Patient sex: F
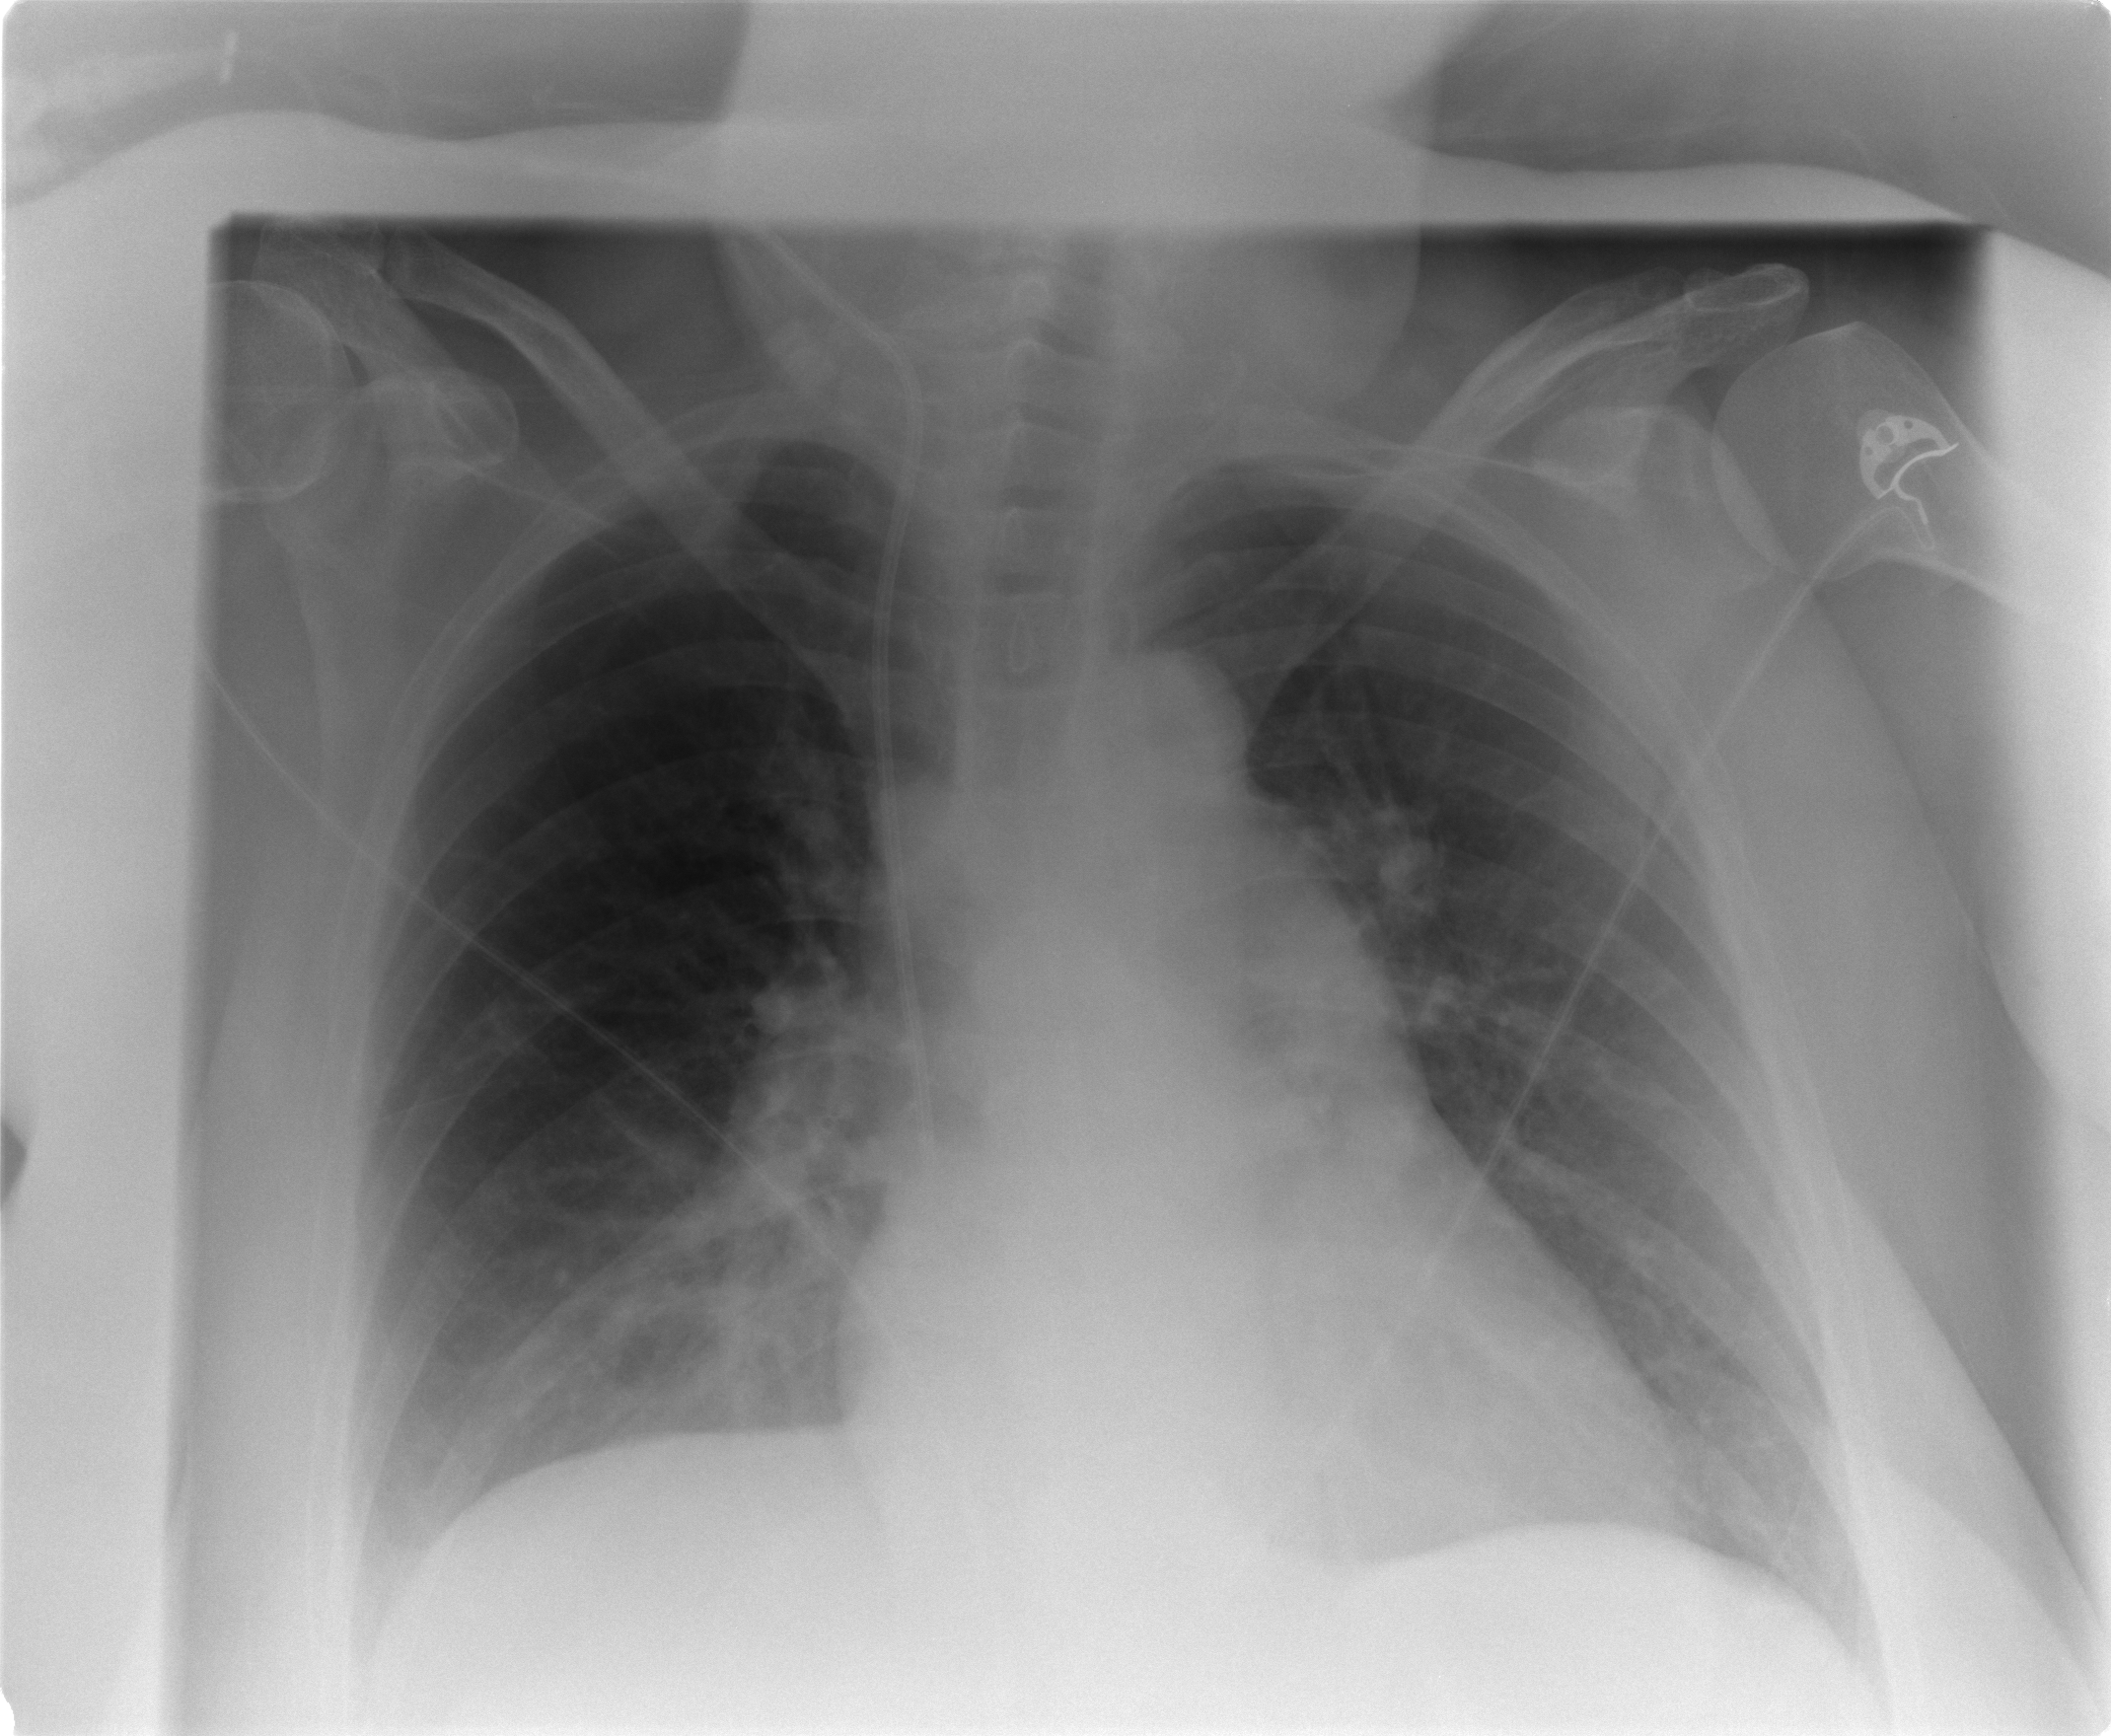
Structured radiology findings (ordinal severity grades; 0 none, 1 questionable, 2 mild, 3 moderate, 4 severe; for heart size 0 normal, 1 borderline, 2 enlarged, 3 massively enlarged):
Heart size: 1
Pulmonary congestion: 1
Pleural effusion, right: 2
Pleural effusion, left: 2
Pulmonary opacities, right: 0
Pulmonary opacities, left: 0
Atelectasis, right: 2
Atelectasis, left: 2